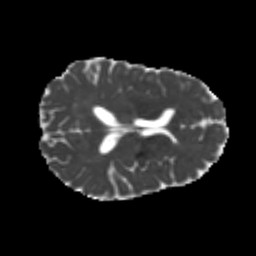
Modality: MD
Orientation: axial
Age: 23
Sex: female
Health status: healthy
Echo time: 0.074 s